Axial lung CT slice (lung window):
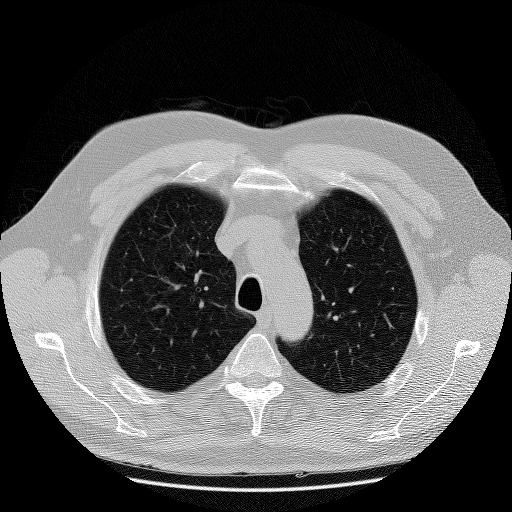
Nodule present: no